Question: I can access image's by using '[UIImage imageNamed:@"nameOfPng.png"];' if I have a single image in a '.png' file. But if we are having a multiple images in a '.png' file, how do we access sub images from a single UIImage ?

This is the single '.png' file. If i wanted to get the red button image or any other button image how can I do this.
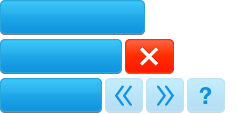
Answer: What you are looking to do is to create a clipped UIImage from a section of your current image. I usually do it this way, changing the clip rect each time. Where srcImage is your original image.
'''
//Set the clip rectangle
CGRect clipRect = CGRectMake(0, 0, 100, 100);
//Get sub image
CGImageRef drawImage = CGImageCreateWithImageInRect(srcImage.CGImage, clipRect);
UIImage *newImage = [UIImage imageWithCGImage:drawImage];
CGImageRelease(drawImage);
'''